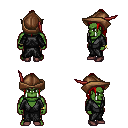
a pixel art fantasy rpg character, male body template, orc, green skin, gray robe, gold greaves, red long topknot hairstyle, leather cap, bracelets, maroon shoes, four views (front, back, left, right), 2x2 character sprite sheet, small pixel art, hard edges, no anti-aliasing